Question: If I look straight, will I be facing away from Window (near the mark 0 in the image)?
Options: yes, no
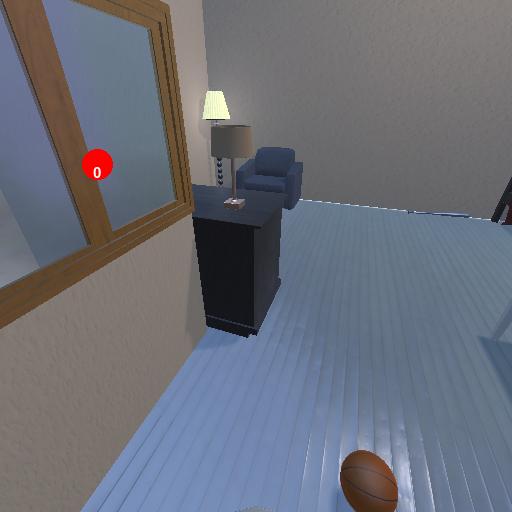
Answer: yes